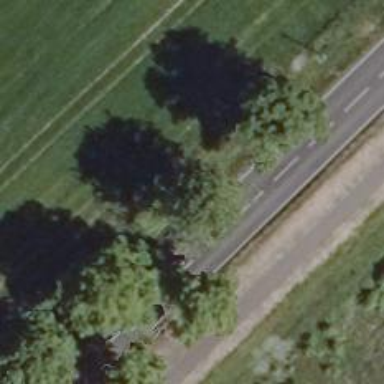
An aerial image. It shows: Deciduous broadleaved tree.